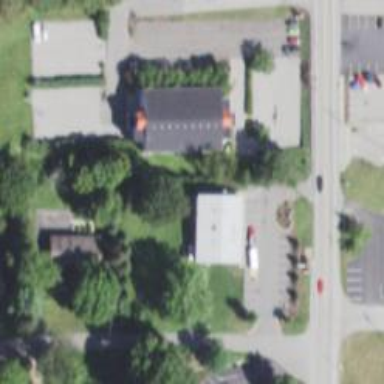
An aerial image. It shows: Veterinary facility.